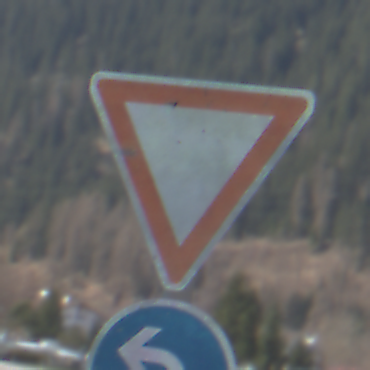
Verkehrszeichen: VorfahrtGewaehren
Zusatzzeichen unten: VorgeschriebeneFahrtrichtungLinks
Umgebung: Outdoor, Nature
Tageszeit: MorningAfternoon
Wetter: PartlyCloudy
Licht: Natural
Jahreszeit: NotSpecified
Kontrast: HighContrast